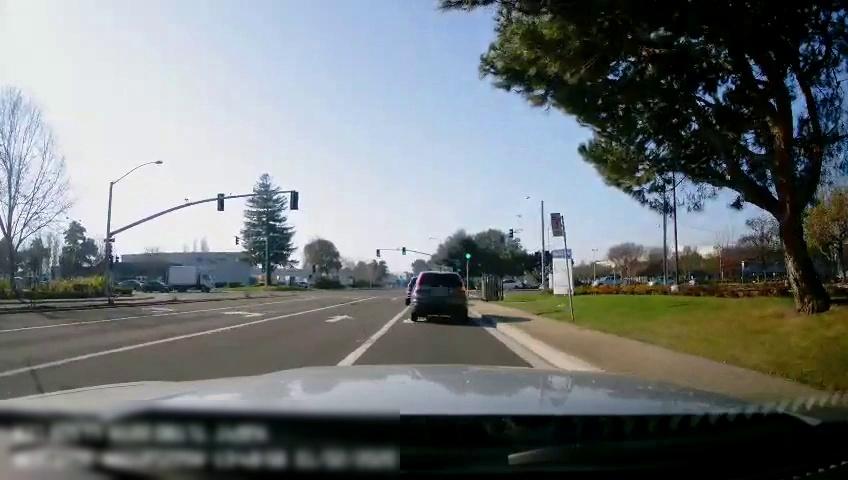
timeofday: Day
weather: Sunny
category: Drivable Space
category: Drivable Space
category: Vehicles | Car
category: Vehicles | SUV
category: Vehicles | SUV
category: Vehicles | Truck
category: Vehicles | SUV
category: Vehicles | Truck
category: Vehicles | Car
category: Vehicles | Car
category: Vehicles | Truck
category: Lanes | Current Lane
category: Lanes | Alternate Lane
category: Lanes | Alternate Lane
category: Traffic | Lights
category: Traffic | Lights
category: Traffic | Signs
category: Traffic | Lights
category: Traffic | Lights